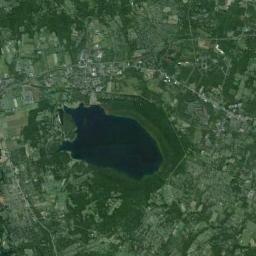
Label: lake